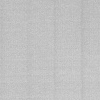
Atmospheric dust classification: dusty